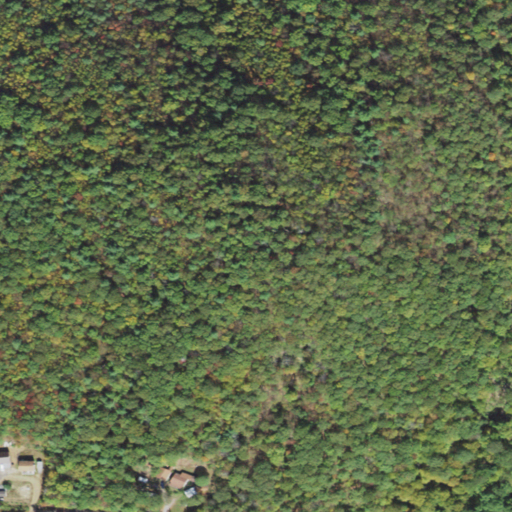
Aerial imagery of mountain in Pennsylvania named Shirley Knob containing deciduous forest, mixed forest, open development, and low intensity development